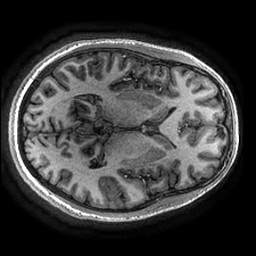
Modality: T1w
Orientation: axial
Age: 24
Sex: male
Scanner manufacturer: ge
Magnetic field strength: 3 T
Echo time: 0.002736 s